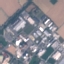
Land use / land cover class: Industrial